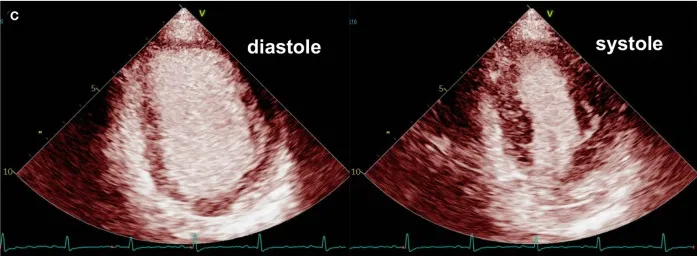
Electrocardiogram and myocardial contrast echocardiography. (C) Myocardial contrast echocardiography examinations showed homogenous and equal enhancement intensity in the basal, middle and apical segments.
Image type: radiology (ultrasound)